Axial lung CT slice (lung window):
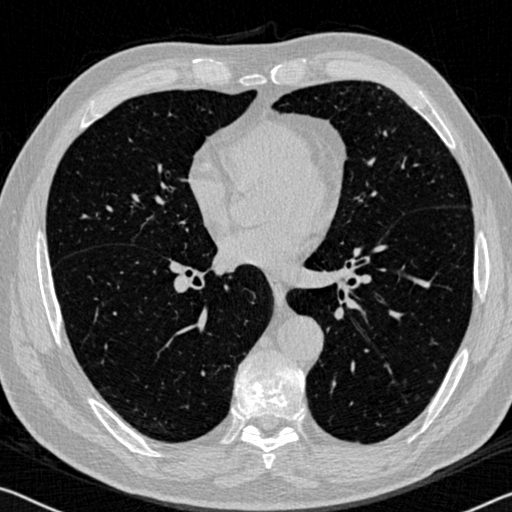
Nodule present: no